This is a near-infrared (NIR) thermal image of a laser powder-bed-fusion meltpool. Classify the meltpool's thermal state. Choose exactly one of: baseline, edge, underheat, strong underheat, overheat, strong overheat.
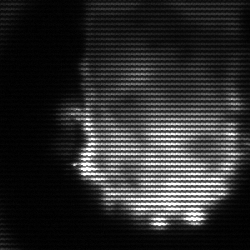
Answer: baseline